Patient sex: M
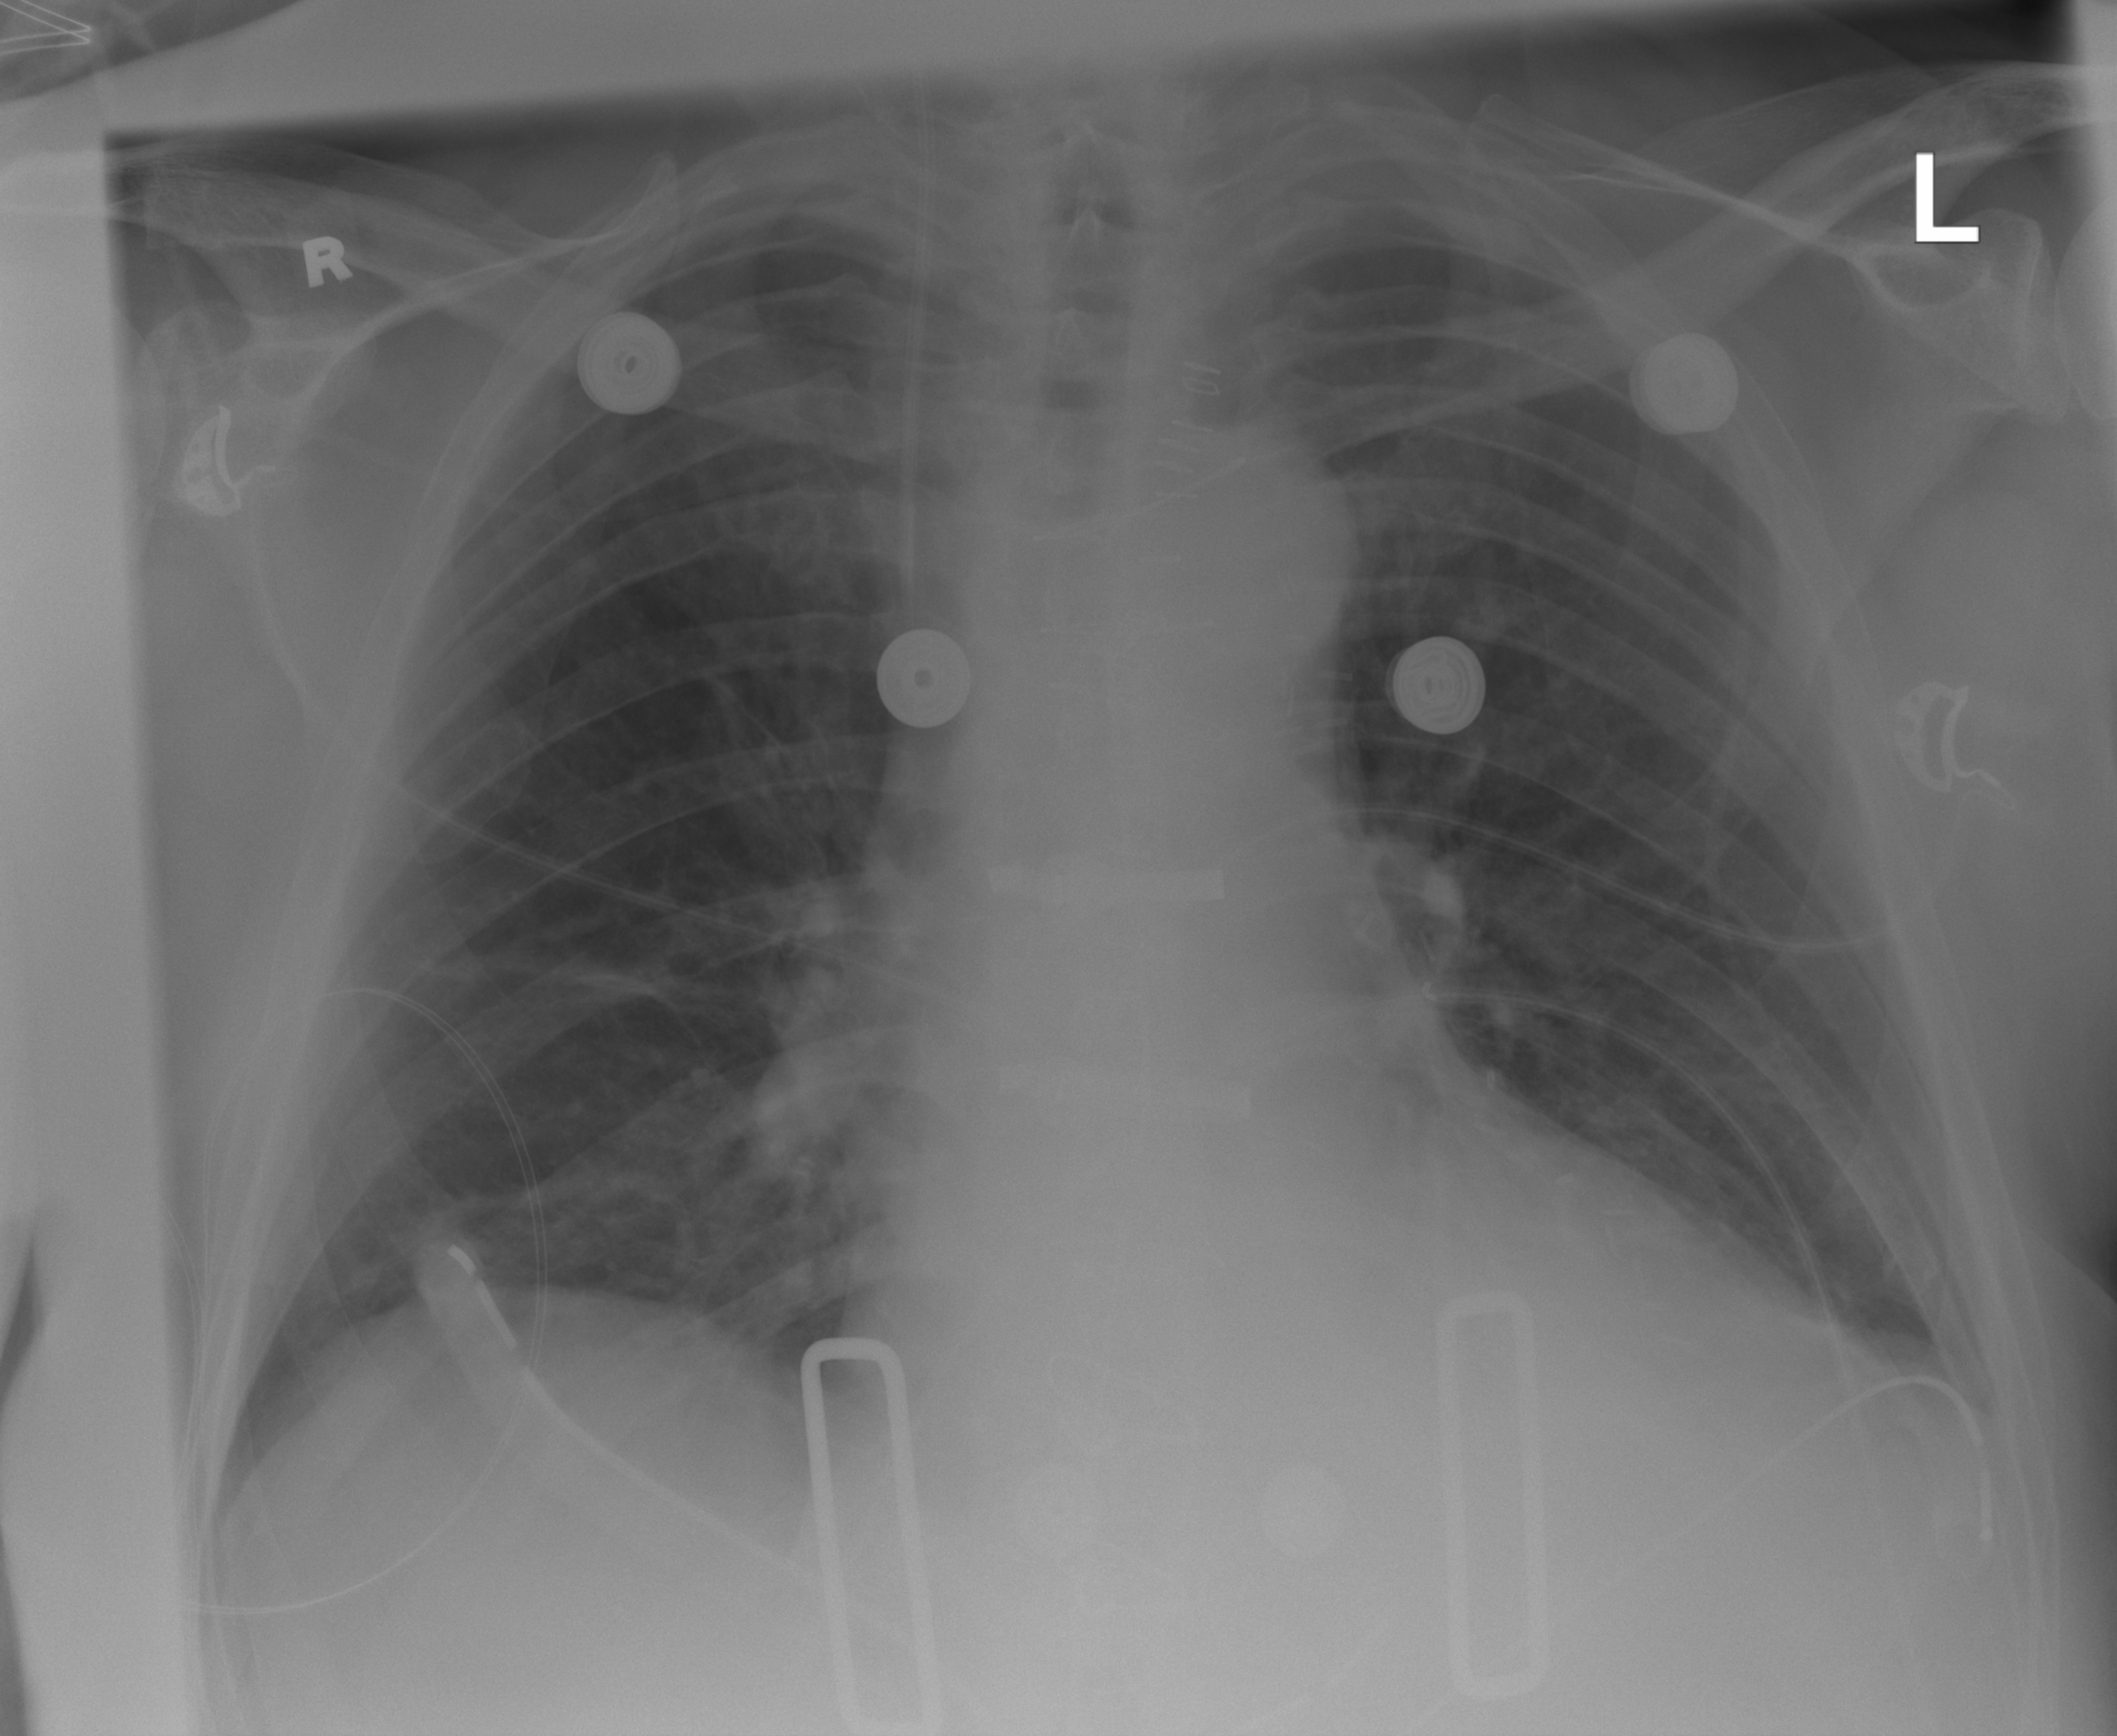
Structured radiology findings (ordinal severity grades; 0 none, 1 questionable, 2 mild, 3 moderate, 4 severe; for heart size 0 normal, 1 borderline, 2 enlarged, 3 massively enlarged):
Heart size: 0
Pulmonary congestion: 0
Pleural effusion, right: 0
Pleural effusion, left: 2
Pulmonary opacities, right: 0
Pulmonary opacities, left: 0
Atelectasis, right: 0
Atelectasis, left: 0